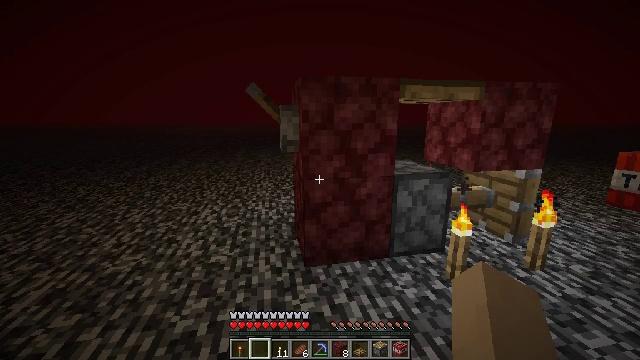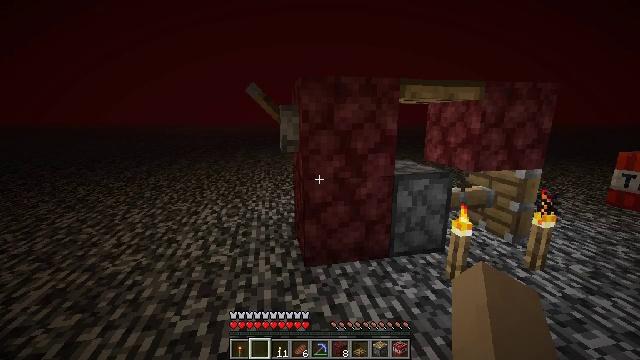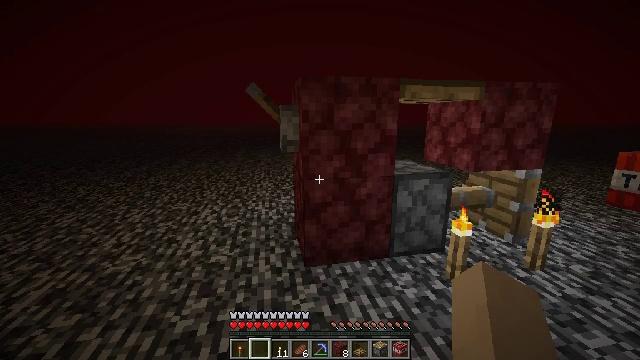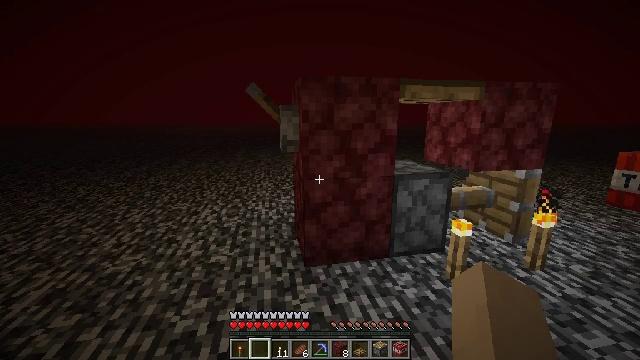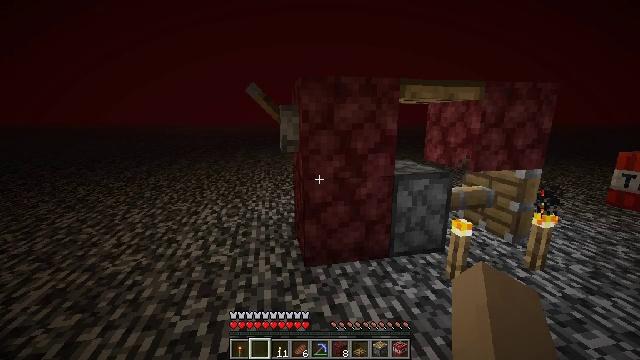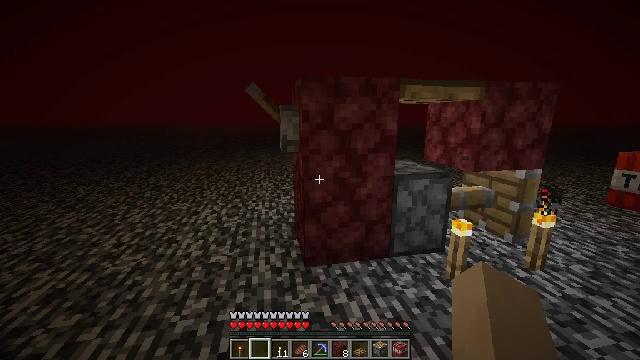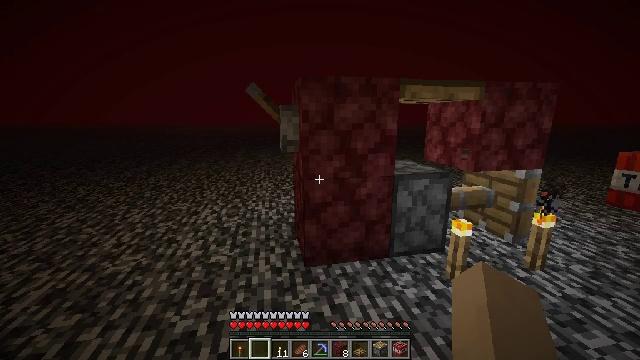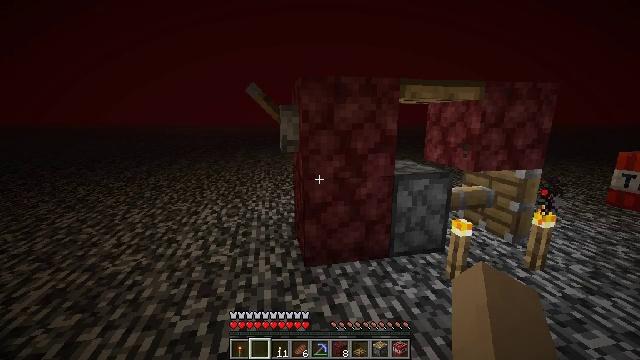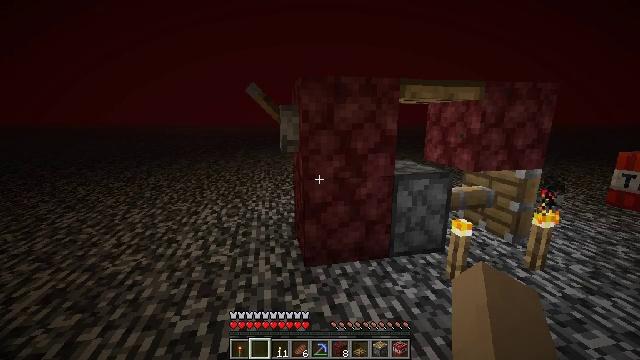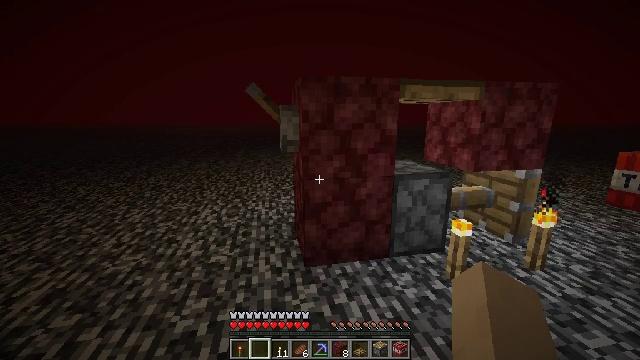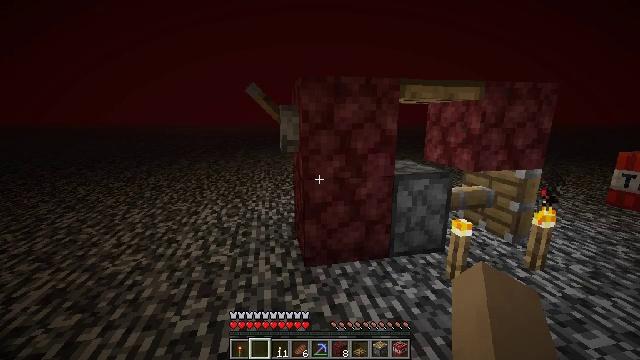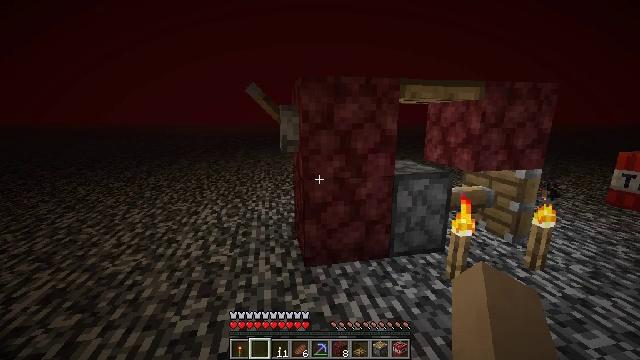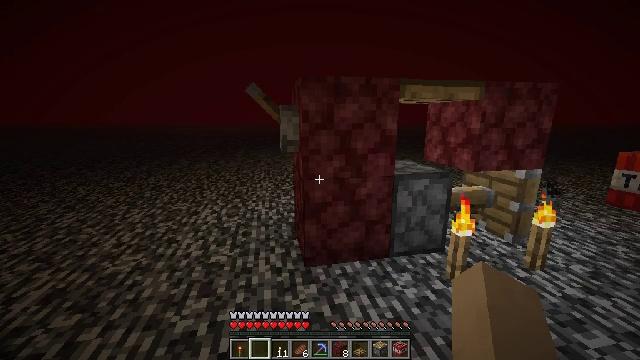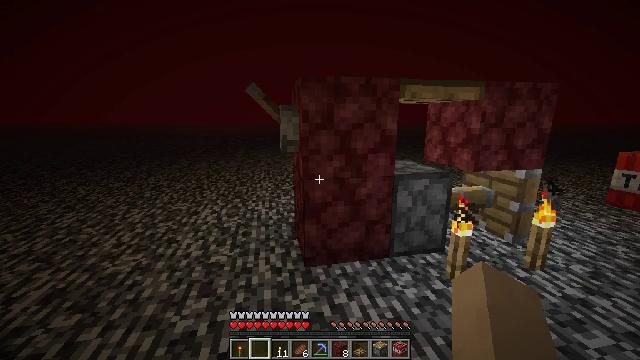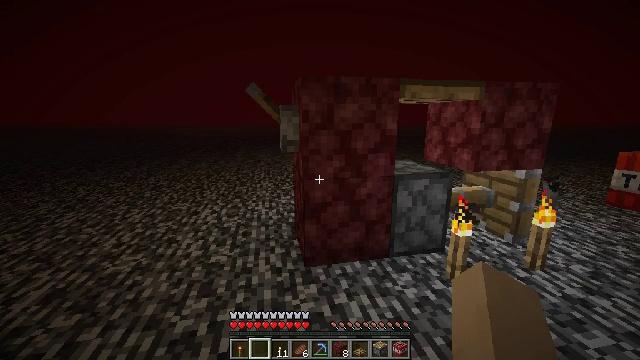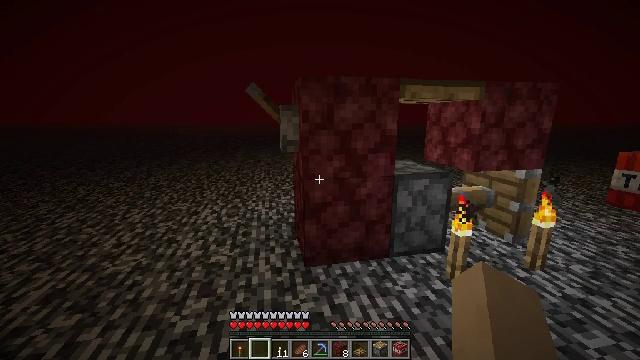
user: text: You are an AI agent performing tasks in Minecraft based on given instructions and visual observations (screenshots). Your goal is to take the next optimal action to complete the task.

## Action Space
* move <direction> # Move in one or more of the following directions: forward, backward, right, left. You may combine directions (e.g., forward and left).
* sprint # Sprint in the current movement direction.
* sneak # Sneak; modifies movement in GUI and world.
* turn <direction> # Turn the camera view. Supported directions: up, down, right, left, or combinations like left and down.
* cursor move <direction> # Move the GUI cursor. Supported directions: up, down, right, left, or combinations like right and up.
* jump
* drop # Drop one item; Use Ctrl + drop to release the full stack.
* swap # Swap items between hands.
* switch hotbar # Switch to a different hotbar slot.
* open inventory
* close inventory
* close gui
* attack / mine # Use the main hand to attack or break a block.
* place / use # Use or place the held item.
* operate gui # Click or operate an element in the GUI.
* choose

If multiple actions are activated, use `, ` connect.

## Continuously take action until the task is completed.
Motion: motion action
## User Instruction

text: Retrieve the lever from the wall.
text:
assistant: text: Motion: no_op
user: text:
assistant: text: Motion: no_op
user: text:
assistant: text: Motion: no_op
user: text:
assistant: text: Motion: no_op
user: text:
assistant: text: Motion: no_op
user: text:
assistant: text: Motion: no_op
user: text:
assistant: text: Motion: no_op
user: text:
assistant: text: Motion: no_op
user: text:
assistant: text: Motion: no_op
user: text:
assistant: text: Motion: no_op
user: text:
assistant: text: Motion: no_op
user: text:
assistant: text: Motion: no_op
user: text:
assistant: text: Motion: no_op
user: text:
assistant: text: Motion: no_op
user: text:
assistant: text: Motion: no_op
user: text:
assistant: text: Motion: no_op
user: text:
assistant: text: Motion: no_op
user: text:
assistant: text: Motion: no_op
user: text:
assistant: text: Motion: no_op
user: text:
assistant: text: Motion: no_op
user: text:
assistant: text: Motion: no_op
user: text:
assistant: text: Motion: no_op
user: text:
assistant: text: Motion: no_op
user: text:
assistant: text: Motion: no_op
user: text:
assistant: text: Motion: no_op
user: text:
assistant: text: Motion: no_op
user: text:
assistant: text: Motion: no_op
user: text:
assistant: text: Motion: no_op
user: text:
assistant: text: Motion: no_op
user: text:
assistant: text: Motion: no_op